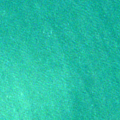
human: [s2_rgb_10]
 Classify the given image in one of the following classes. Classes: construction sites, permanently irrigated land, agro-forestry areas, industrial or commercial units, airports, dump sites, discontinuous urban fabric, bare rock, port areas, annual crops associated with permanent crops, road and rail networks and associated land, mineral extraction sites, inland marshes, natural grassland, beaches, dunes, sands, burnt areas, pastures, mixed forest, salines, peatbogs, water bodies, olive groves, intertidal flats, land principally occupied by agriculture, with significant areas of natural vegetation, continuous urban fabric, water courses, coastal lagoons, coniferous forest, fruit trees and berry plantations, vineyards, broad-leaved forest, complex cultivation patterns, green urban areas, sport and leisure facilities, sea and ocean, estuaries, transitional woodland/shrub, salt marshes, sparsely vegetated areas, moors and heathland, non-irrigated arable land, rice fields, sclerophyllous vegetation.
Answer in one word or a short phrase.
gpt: sea and ocean